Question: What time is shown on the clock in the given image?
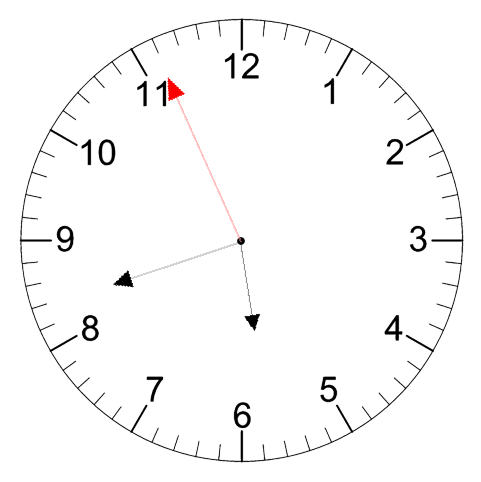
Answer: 05:41:56